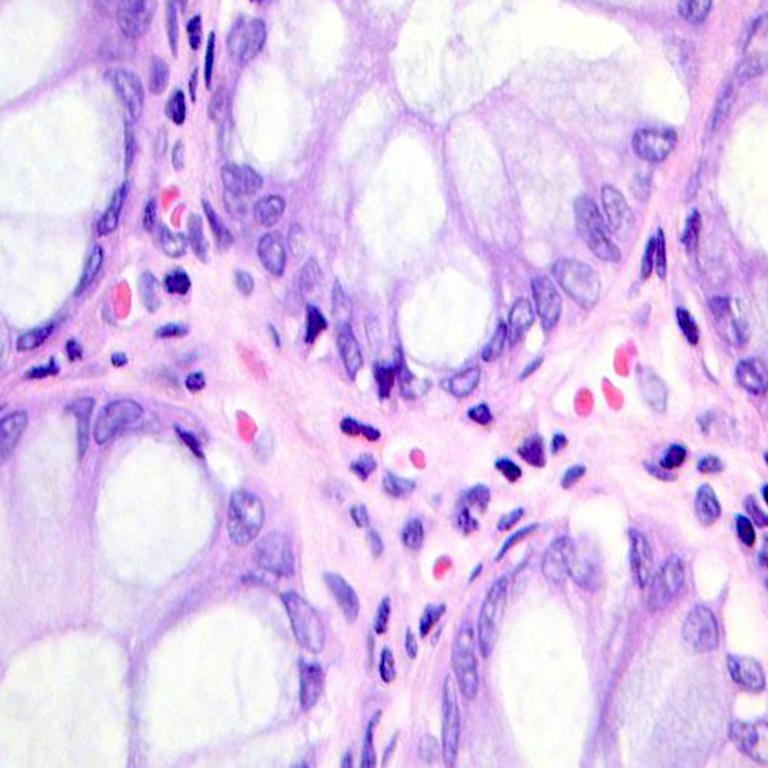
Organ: colon
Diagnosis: benign